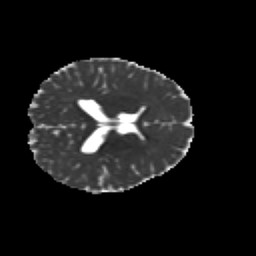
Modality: MD
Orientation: axial
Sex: female
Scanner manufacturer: siemens
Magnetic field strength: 3 T
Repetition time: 5 s
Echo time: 0.071 s